Question: I want to extract the from this link with 'importxml'
<URL>

My formula:
'''
substitute(substitute(to_text(index(IMPORTXML(strong textLINK;"//div['before-sticky-nav']//div['trust-signals col-group content no-banner']//div['show-lg show-xl show-tv shop-info col-lg-7 pl-lg-3']//p['trust-signal-row text-gray-lighter']/span[3]");1));" Sales";"");" Sale";"")
'''
The formula has been working for 1 month, yesterday it didn't work. I've tried many variations of the 'xpath' still no luck.
Any ideas?
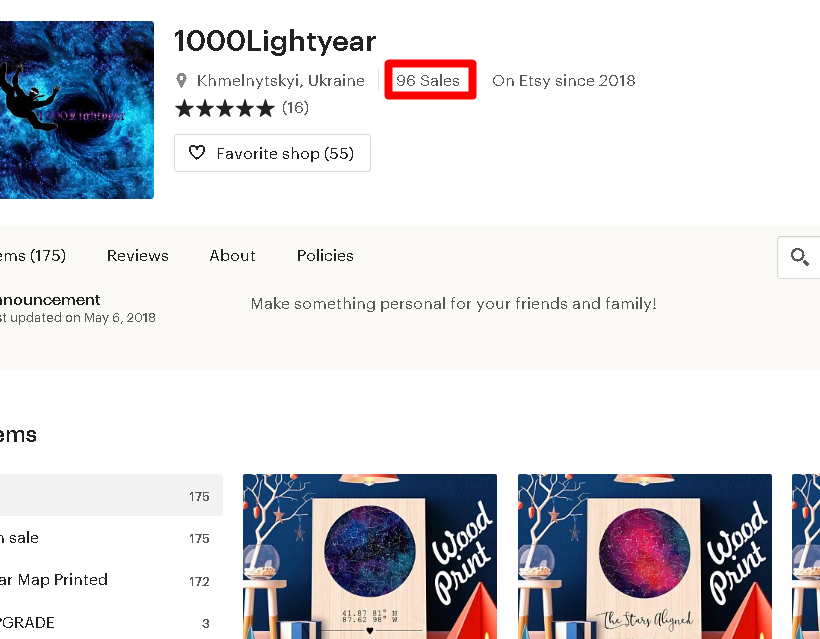
Answer: '''
=VALUE(REGEXREPLACE(REGEXEXTRACT(QUERY({ARRAY_CONSTRAIN(IMPORTDATA(
"https://www.etsy.com/shop/1000Lightyear"), 4000, 1)},
"WHERE Col1 CONTAINS 'mr-xs-2 pr-xs-2 br-xs-1"">'"),
"\>([0-9 A-Za-z]+)\<"),
" Sales| Sale", ""))
'''
<URL>